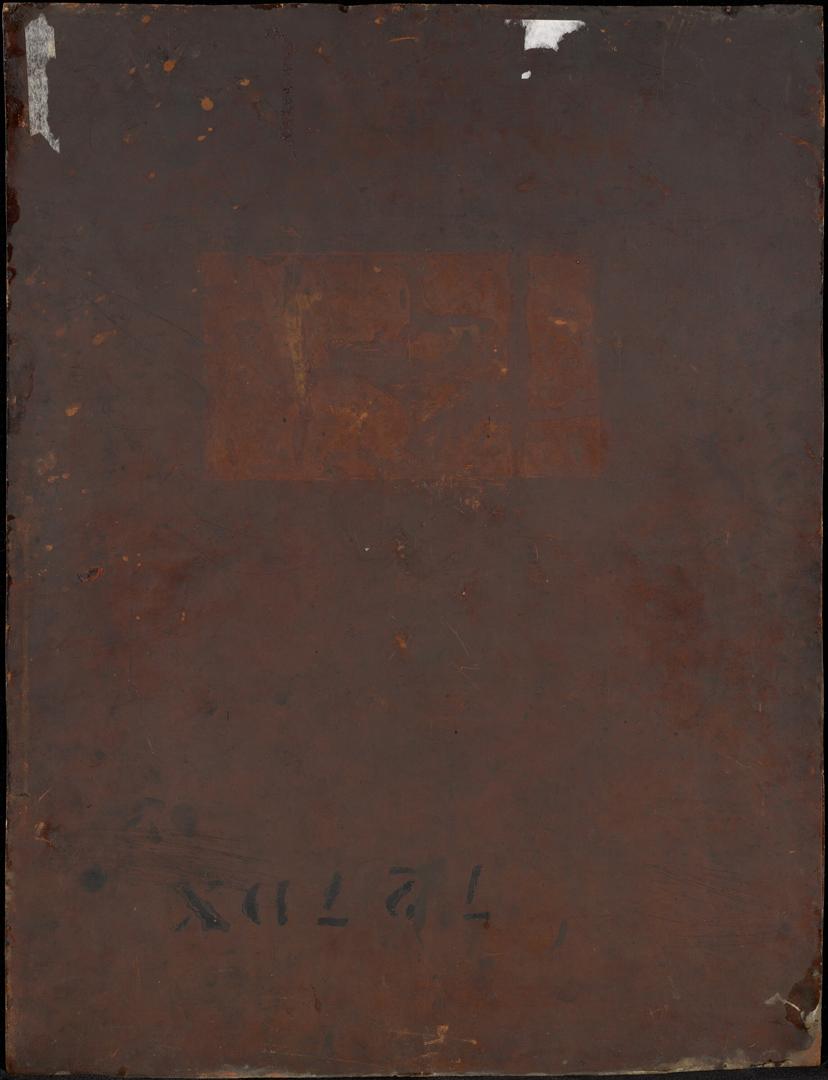
Titel: The Wedding Feast at Cana
Künstler: Lavinia Fontana
Standort: Los Angeles
Institution: The J. Paul Getty Museum
Schlagwörter: braun, holz, weiss, beige, risse, white, old, zahlen, brown, kupfer, buchstaben, wood, inventarnummer, letters, quadratisch, ancient, book, schablone, roman, klebeband, verfärbung, cracks, number, tape, stencil, squared, cooper, 727dx, etikettreste, discoloration, label remnants, rückseite eines bildes oder einer grafik, abgelöstes etikett., klebespuren